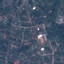
Land use / land cover class: Residential